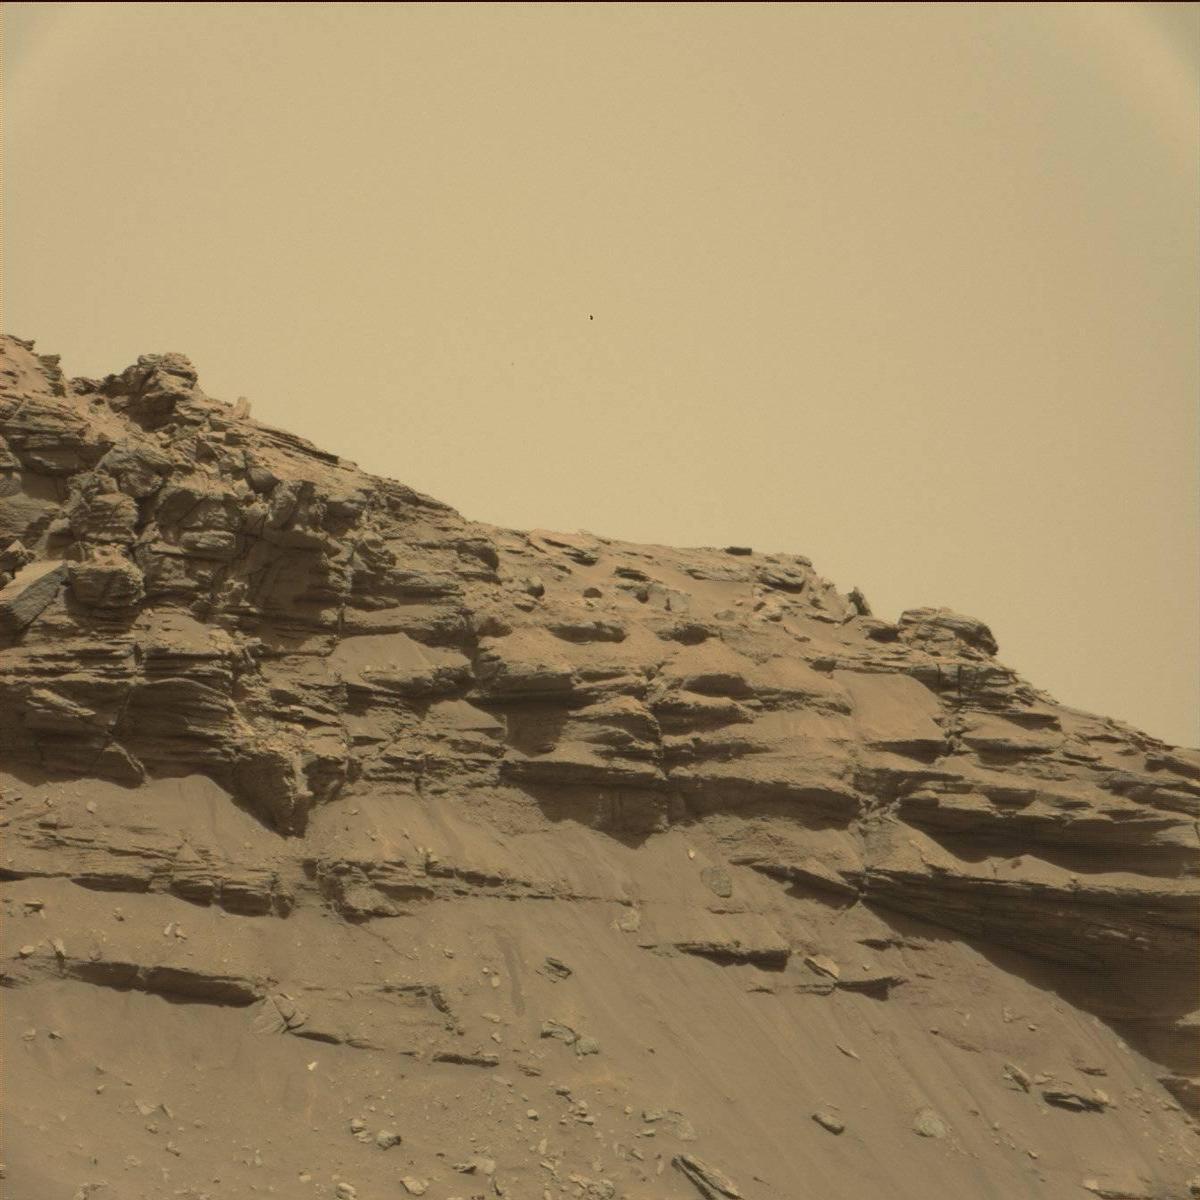
Terrain classes present: Bedrock, Sand / Soil, Sky